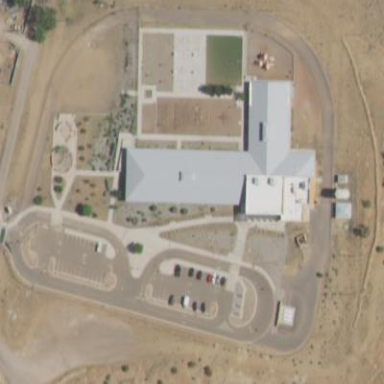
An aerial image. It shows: School.